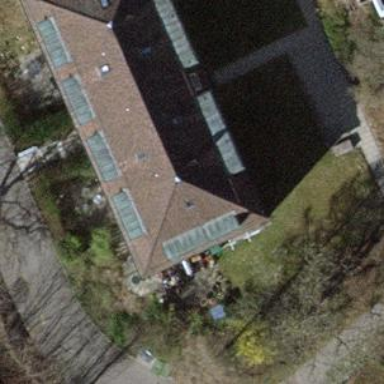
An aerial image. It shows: Building with pyramidal-shaped roof.